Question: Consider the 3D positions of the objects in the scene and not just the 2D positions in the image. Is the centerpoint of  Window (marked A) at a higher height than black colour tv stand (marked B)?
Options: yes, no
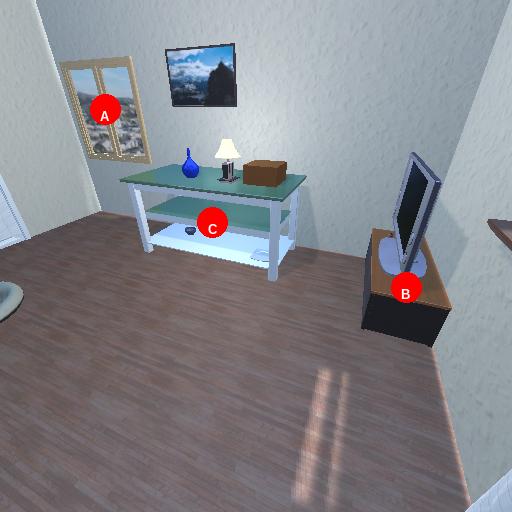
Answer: yes